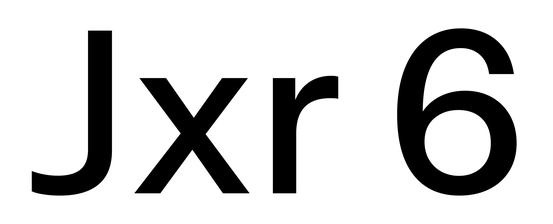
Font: InstrumentSans_Medium